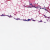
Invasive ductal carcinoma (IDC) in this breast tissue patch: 0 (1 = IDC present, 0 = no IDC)